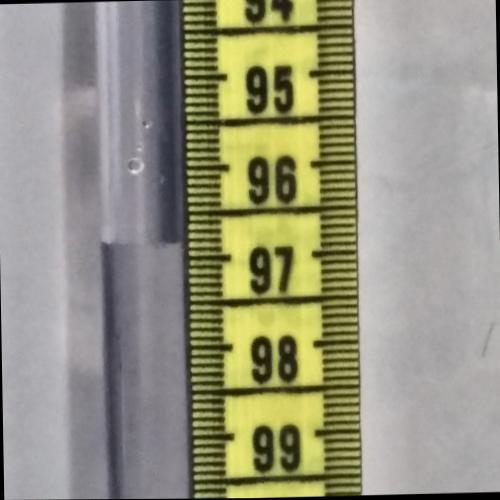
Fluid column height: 96.8 cm